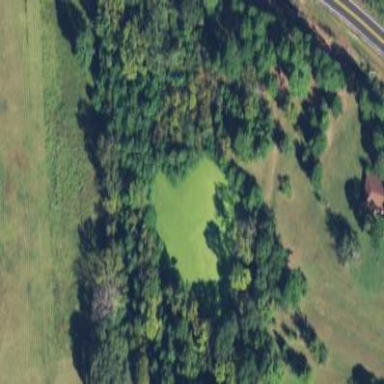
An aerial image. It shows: Serene pond surrounded by nature.